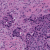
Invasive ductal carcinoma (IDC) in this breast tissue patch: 1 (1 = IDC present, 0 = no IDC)